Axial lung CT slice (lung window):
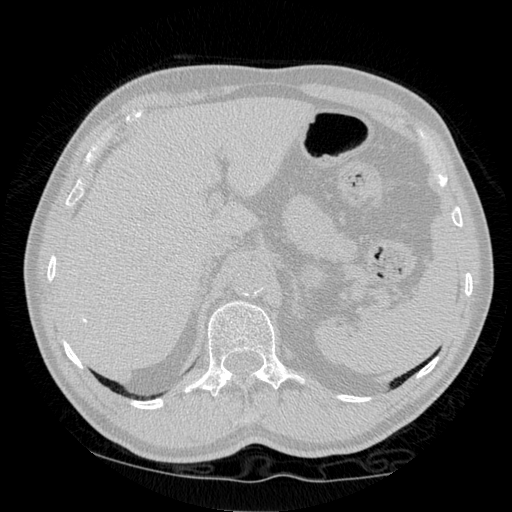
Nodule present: no